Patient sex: M
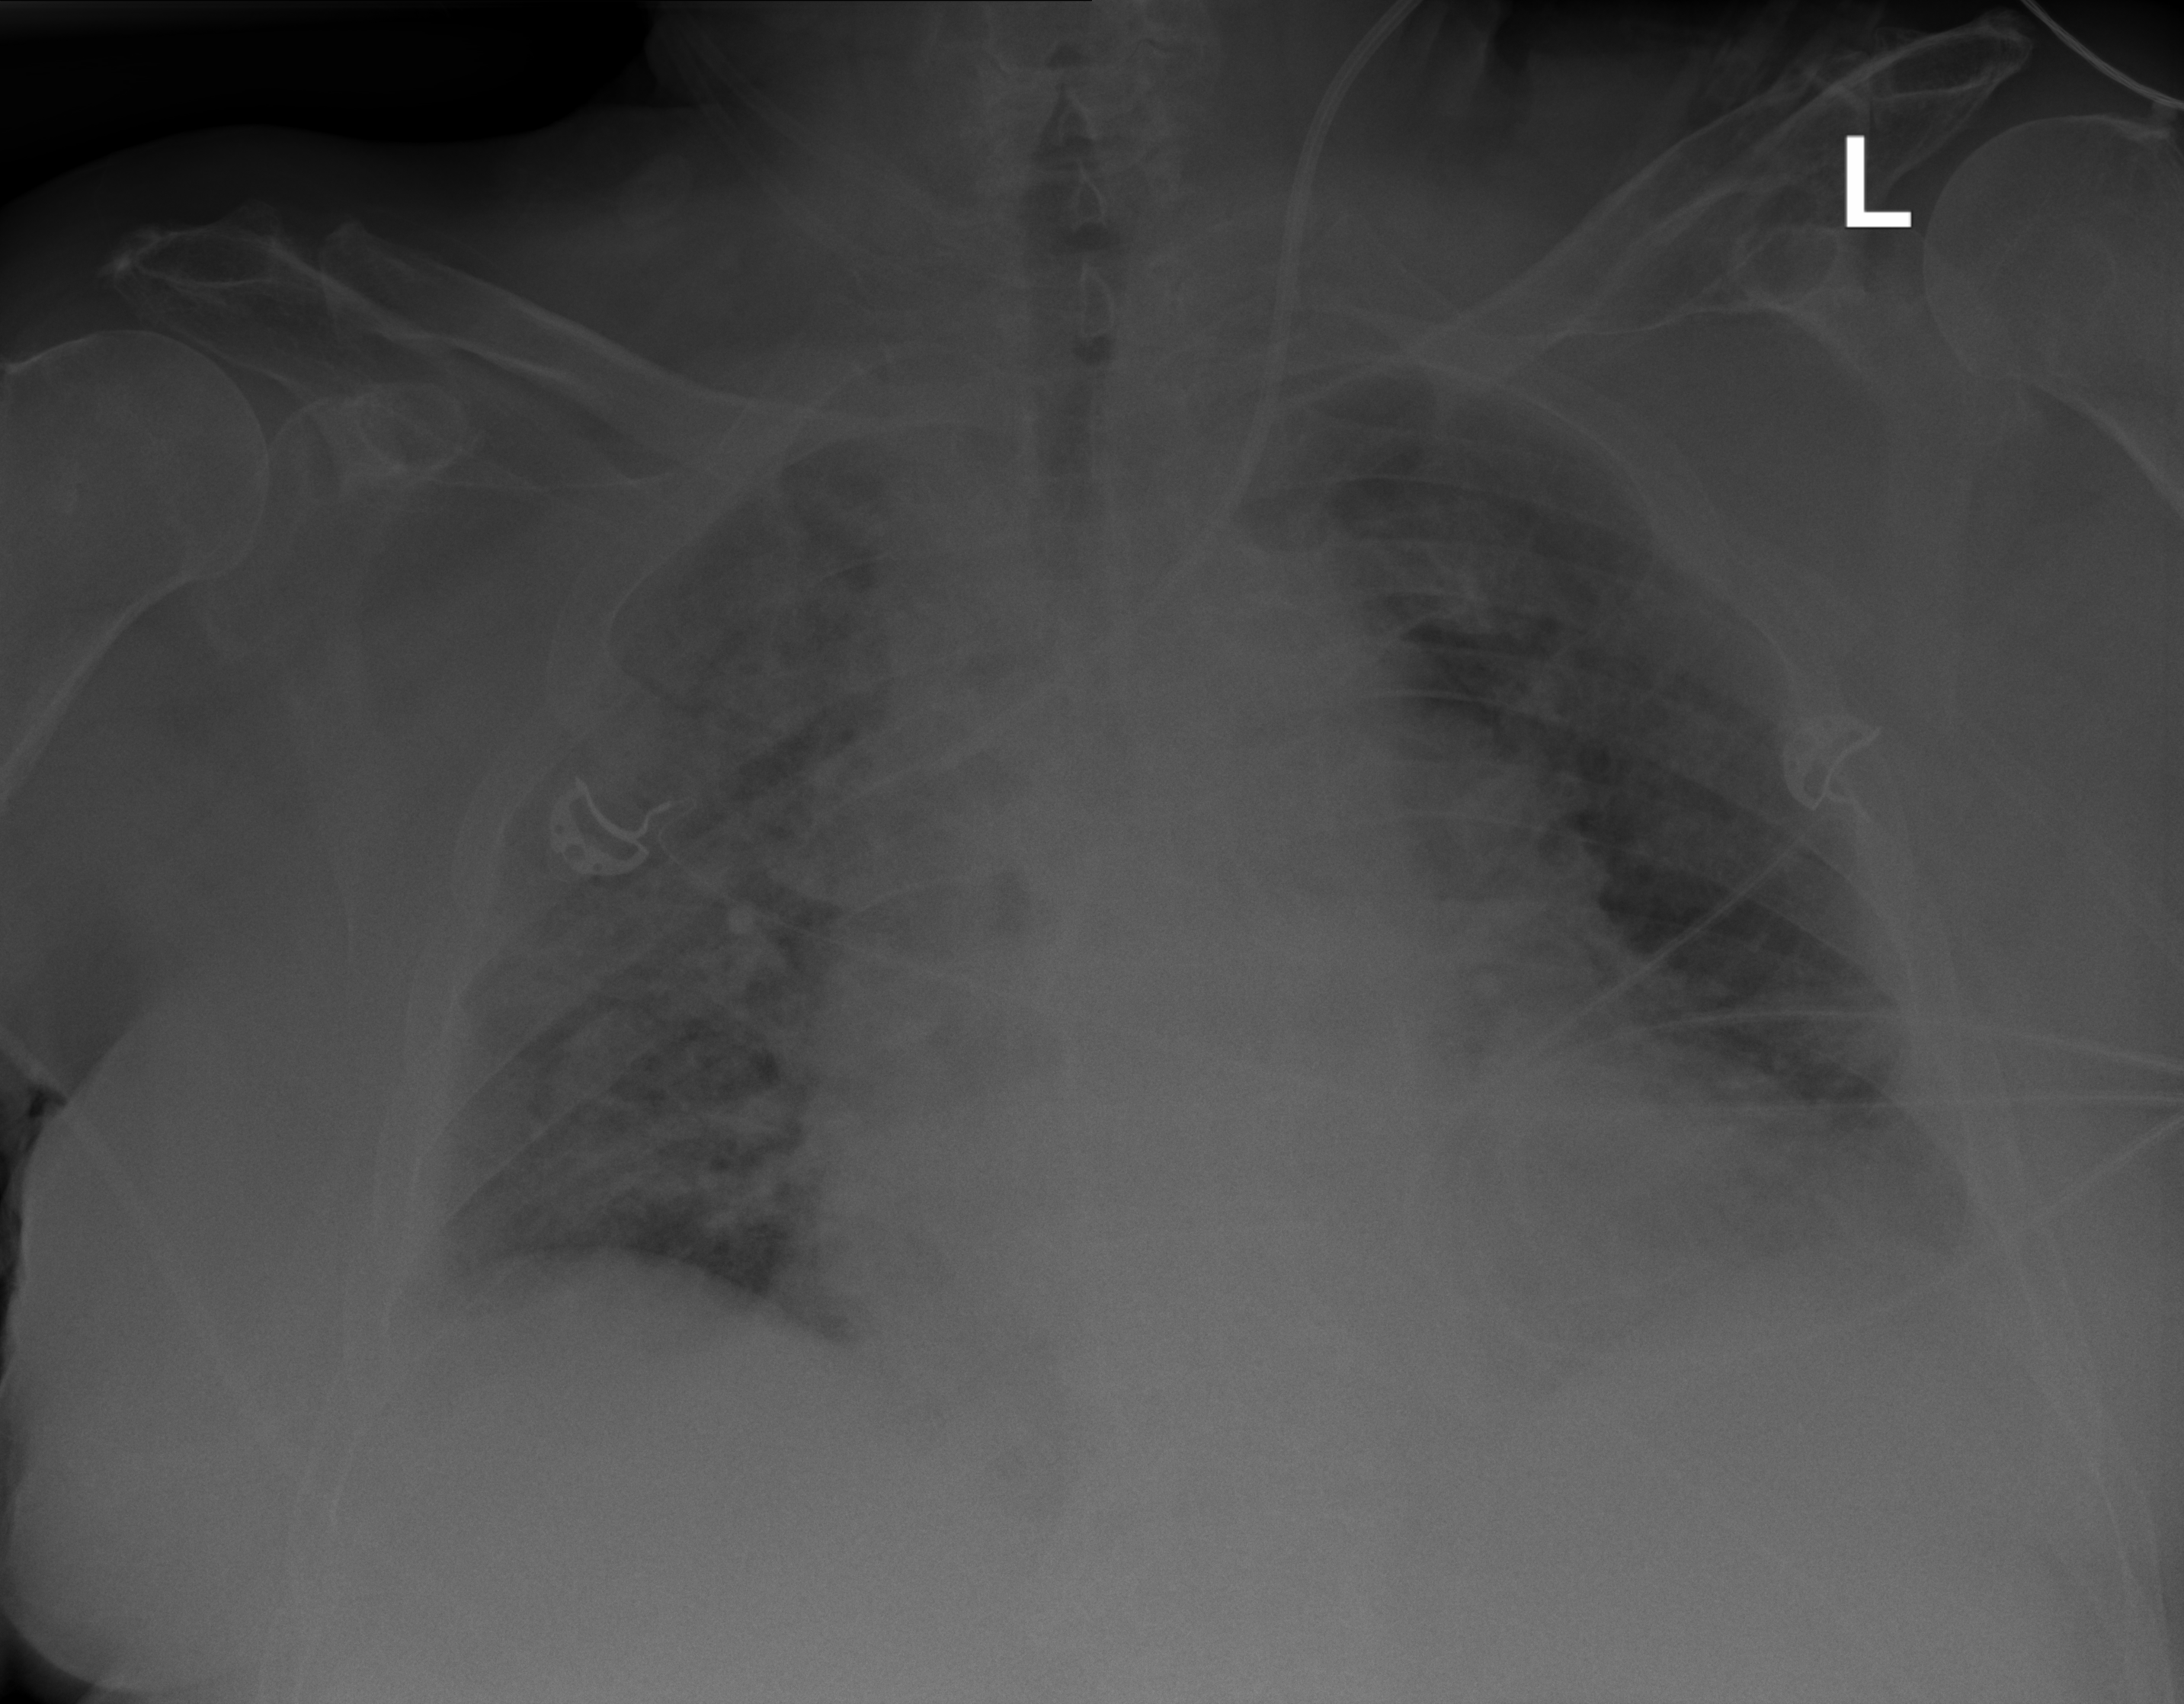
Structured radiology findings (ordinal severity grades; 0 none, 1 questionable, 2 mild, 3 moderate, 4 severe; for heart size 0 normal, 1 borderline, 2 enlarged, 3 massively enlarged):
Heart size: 2
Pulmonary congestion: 3
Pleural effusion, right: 2
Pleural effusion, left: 2
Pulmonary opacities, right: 3
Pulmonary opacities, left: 2
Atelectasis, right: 2
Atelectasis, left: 2